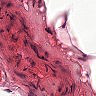
Metastatic tissue present: no